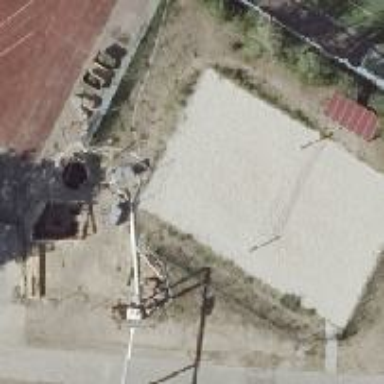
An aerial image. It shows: Sandy pitch designated for beach volleyball.